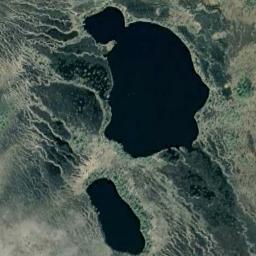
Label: lake